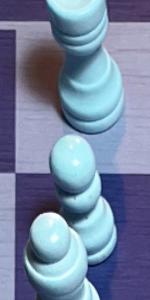
Label: Pawn_White